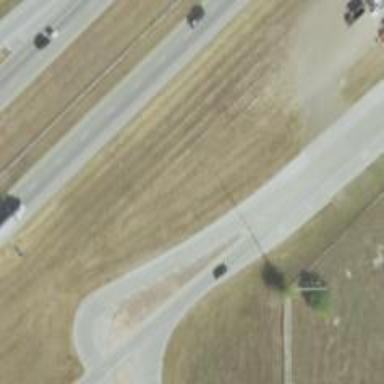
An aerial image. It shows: Tertiary road with frontage road.